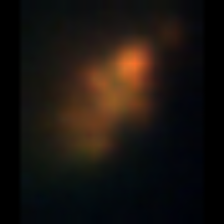
Taxon: Unknown_detritus
Group: Unknown